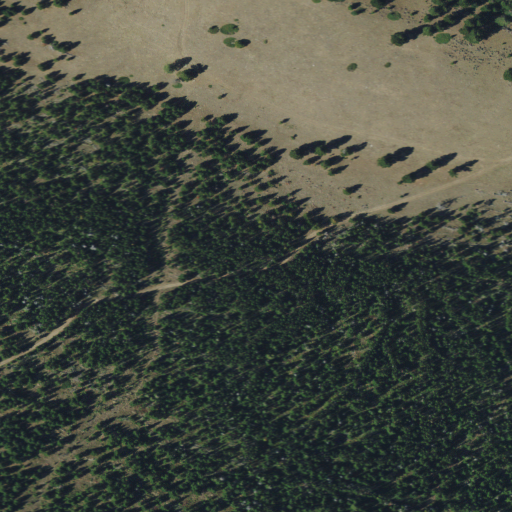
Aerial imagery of gap in Montana named Klondike Pass containing evergreen forest, shrub, and grassland